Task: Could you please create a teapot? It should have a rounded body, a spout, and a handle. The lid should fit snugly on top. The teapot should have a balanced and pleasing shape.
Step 131:
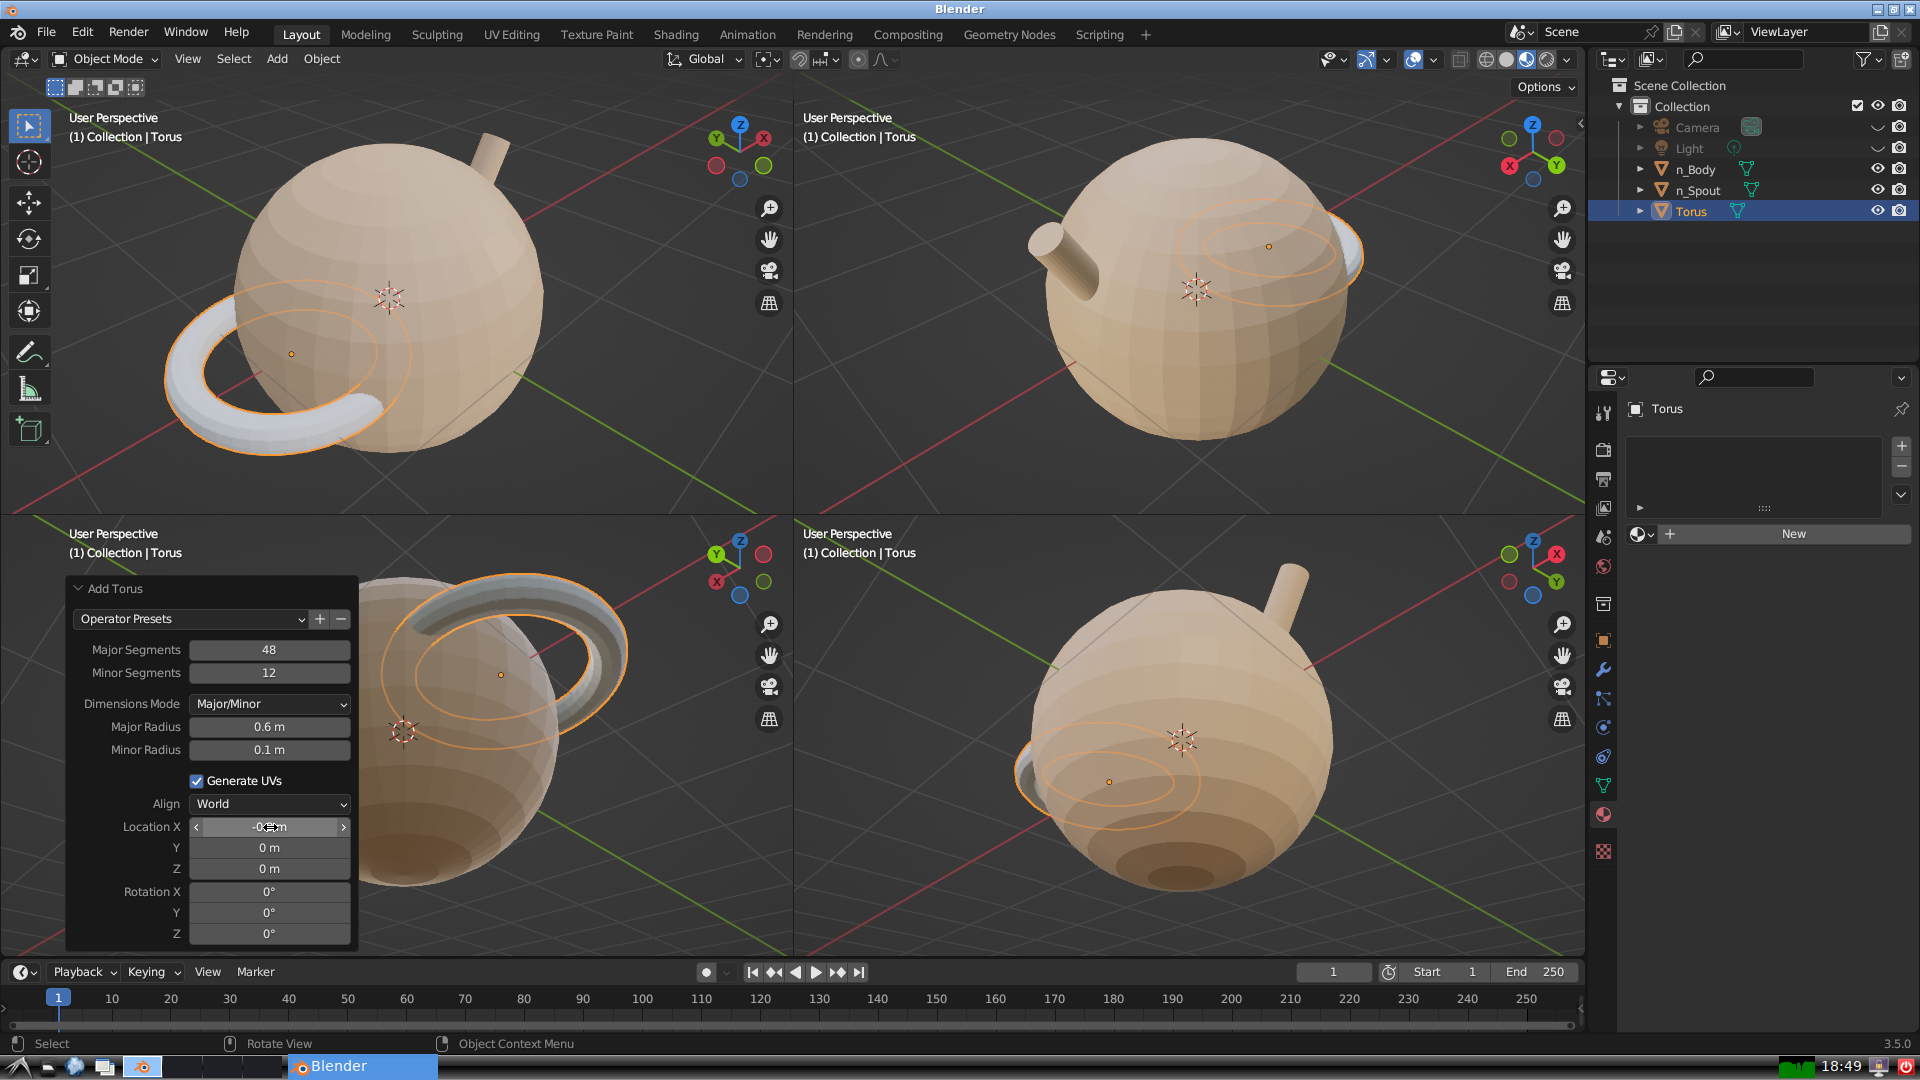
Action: {"mouse_move": [270, 847]}